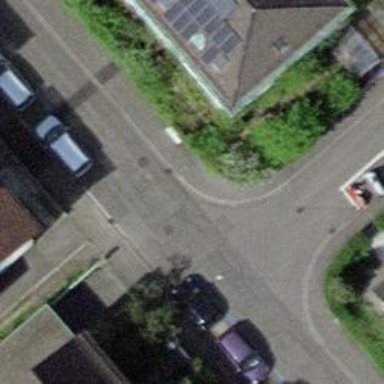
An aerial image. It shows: Footway with surface of pebblestone.